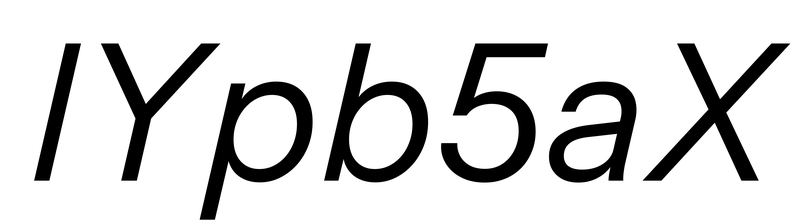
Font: InstrumentSans-Italic_Italic